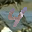
Label: 4